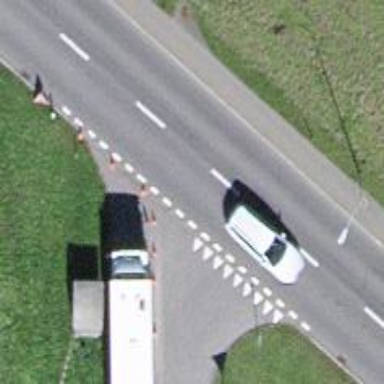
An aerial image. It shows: Road with "give way" sign.